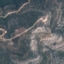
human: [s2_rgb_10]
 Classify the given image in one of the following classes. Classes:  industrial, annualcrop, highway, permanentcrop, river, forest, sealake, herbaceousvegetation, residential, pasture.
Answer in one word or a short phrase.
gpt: HerbaceousVegetation